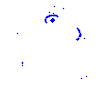
Particle: proton